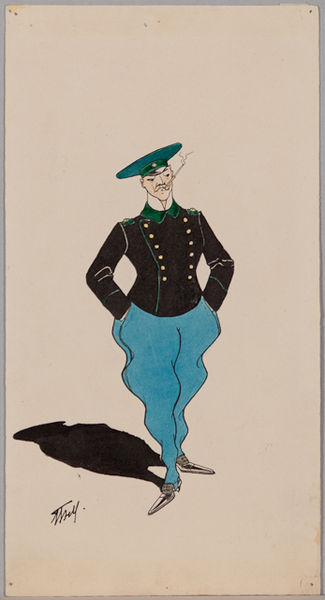
Titel: Caricature of a Man in Uniform, Caricature of a Man in Uniform
Künstler: Pavel Pavlovich) PEM (Matiunin
Standort: Amherst (Massachusetts, USA)
Institution: Mead Art Museum, Amherst College
Schlagwörter: blue, hat, black, collar, green, portrait, police, man, head, uniform, shadow, coat, buttons, caricature, illustration, french, jacket, ink, signature, pants, pockets, shoes, pen and ink, frontal, cigarette, smoking, fashion, moustache, smirk, pointy shoes, student, elbows, double-breasted, large hat, hat brim, brim, baggy pant, patent leather